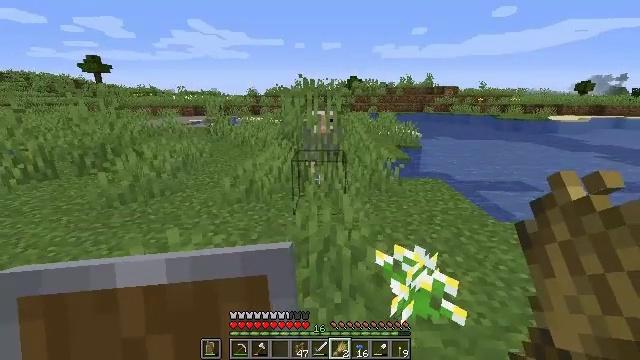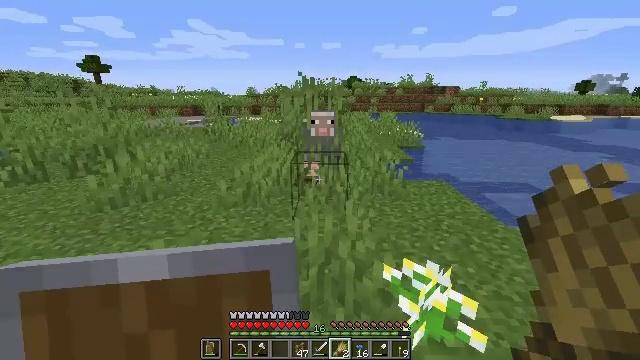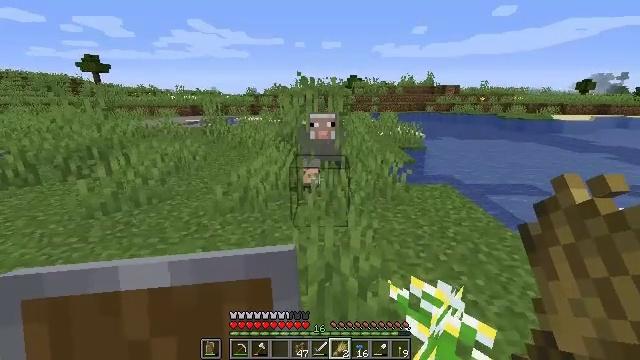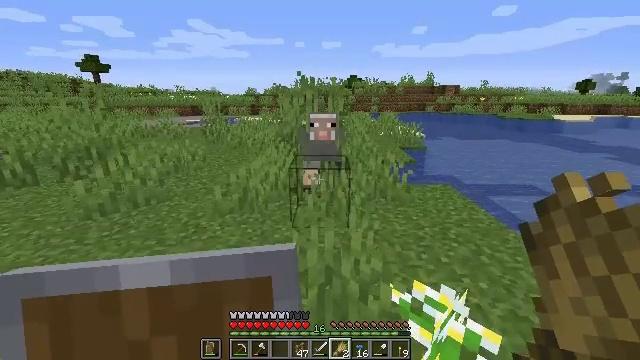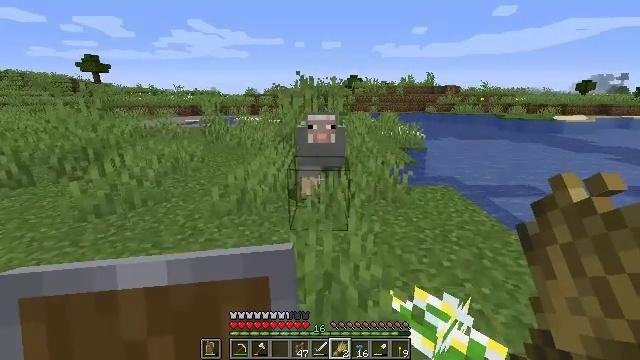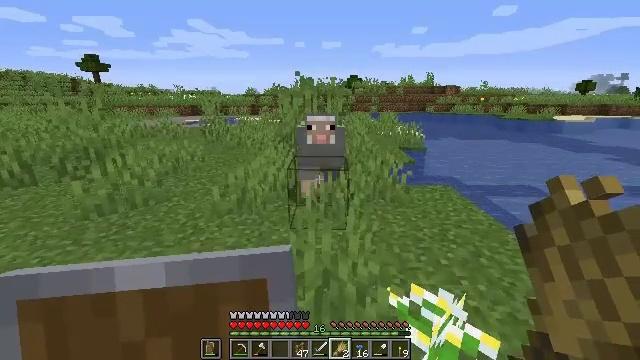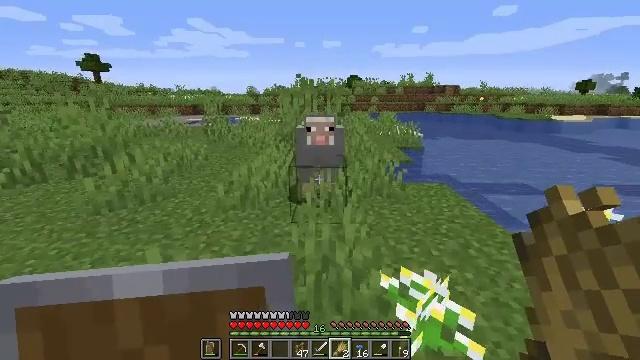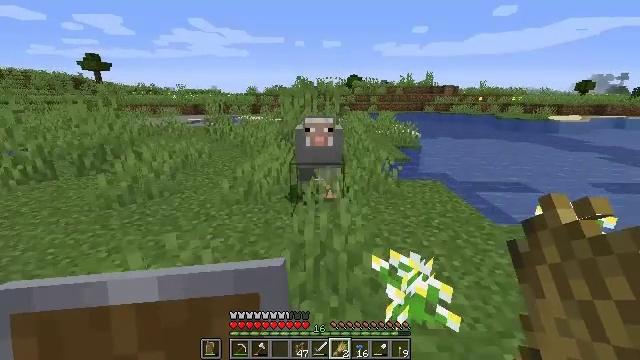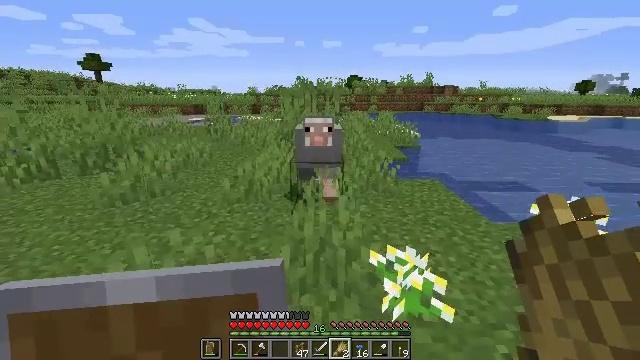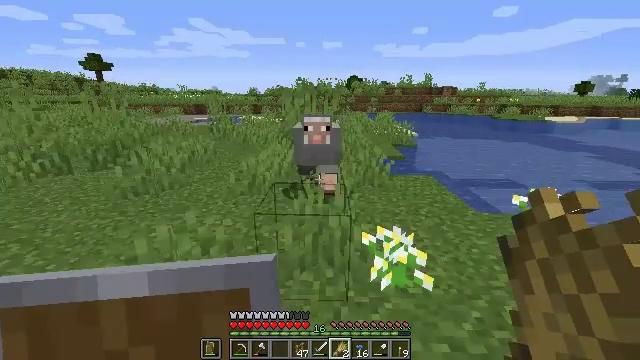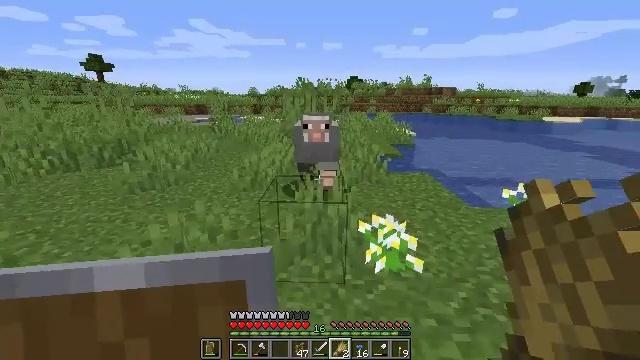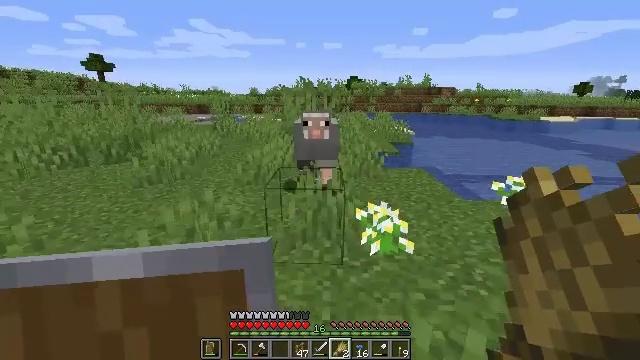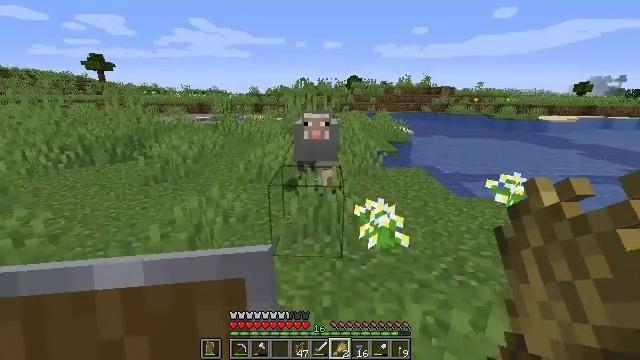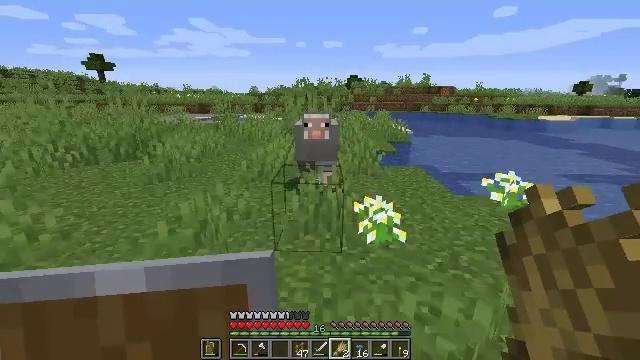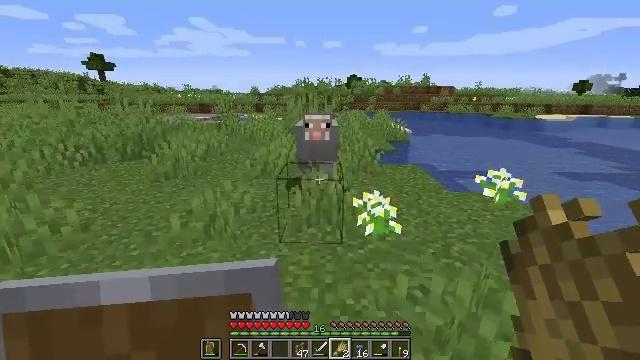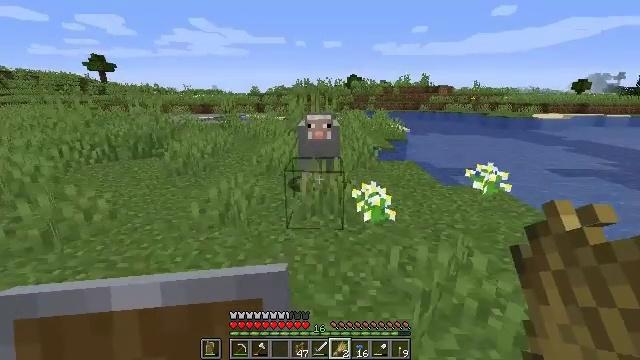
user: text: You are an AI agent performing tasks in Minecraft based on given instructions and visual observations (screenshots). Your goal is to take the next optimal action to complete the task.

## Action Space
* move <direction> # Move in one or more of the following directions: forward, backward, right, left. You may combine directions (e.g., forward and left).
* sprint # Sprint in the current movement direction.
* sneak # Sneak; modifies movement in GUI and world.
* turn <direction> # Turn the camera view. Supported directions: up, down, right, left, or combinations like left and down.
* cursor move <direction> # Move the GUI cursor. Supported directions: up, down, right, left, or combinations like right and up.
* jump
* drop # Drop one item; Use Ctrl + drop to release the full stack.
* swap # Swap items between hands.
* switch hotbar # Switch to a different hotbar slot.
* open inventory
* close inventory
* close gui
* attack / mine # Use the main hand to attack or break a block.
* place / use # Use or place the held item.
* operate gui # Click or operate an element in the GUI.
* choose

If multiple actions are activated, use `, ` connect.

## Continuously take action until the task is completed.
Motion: motion action
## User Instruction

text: Interact with the crafting table to craft an iron hoe.
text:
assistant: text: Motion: move forward
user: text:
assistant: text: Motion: move forward
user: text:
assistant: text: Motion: no_op
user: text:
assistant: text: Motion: move back
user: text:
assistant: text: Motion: move back
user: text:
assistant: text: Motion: move back
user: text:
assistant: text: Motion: move back
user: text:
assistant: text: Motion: move back
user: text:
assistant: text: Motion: move back
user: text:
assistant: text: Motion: move back
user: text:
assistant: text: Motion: move back
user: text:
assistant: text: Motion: move back
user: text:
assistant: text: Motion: move back
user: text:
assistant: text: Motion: move back
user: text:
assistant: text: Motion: move back
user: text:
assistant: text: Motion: move back
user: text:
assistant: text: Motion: move back
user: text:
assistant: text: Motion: move back
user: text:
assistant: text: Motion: move back
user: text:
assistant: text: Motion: move back
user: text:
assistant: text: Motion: move back
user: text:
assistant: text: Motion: move back
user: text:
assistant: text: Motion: move back
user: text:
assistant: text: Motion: move back
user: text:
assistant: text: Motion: move back
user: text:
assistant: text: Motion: move back
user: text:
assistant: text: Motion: move back
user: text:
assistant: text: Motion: move back
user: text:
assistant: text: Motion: turn right
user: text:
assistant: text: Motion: turn right